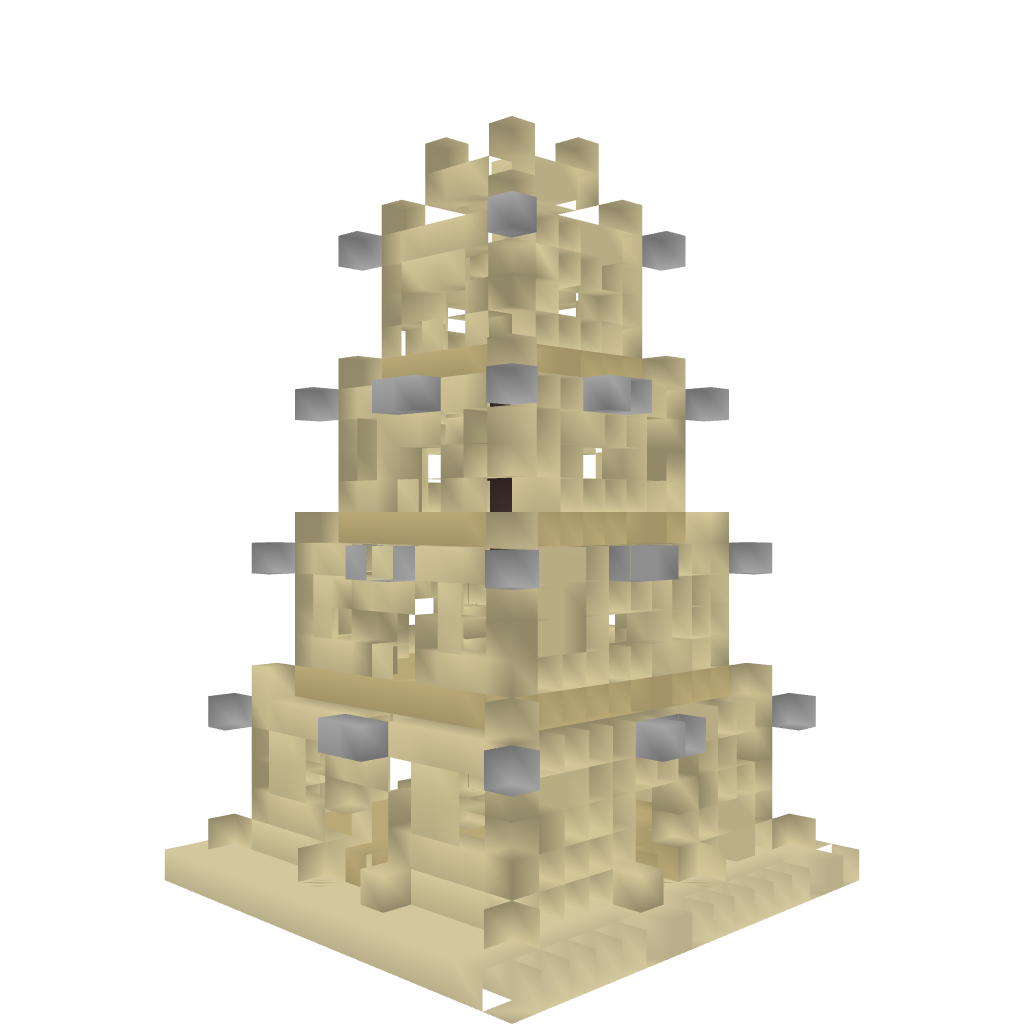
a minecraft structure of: Egyptian Tower By JJcash